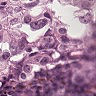
Metastatic tissue present: yes